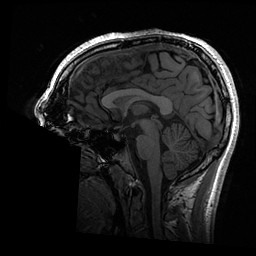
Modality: T1w
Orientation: axial